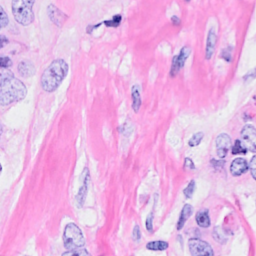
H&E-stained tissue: Breast